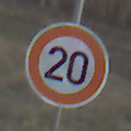
Verkehrszeichen: Geschwindigkeit20
Umgebung: Outdoor, Nature
Tageszeit: SunriseSunset
Wetter: Clear
Licht: Natural
Jahreszeit: Winter
Kontrast: LowContrast